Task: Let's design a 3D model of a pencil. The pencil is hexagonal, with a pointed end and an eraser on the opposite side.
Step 32:
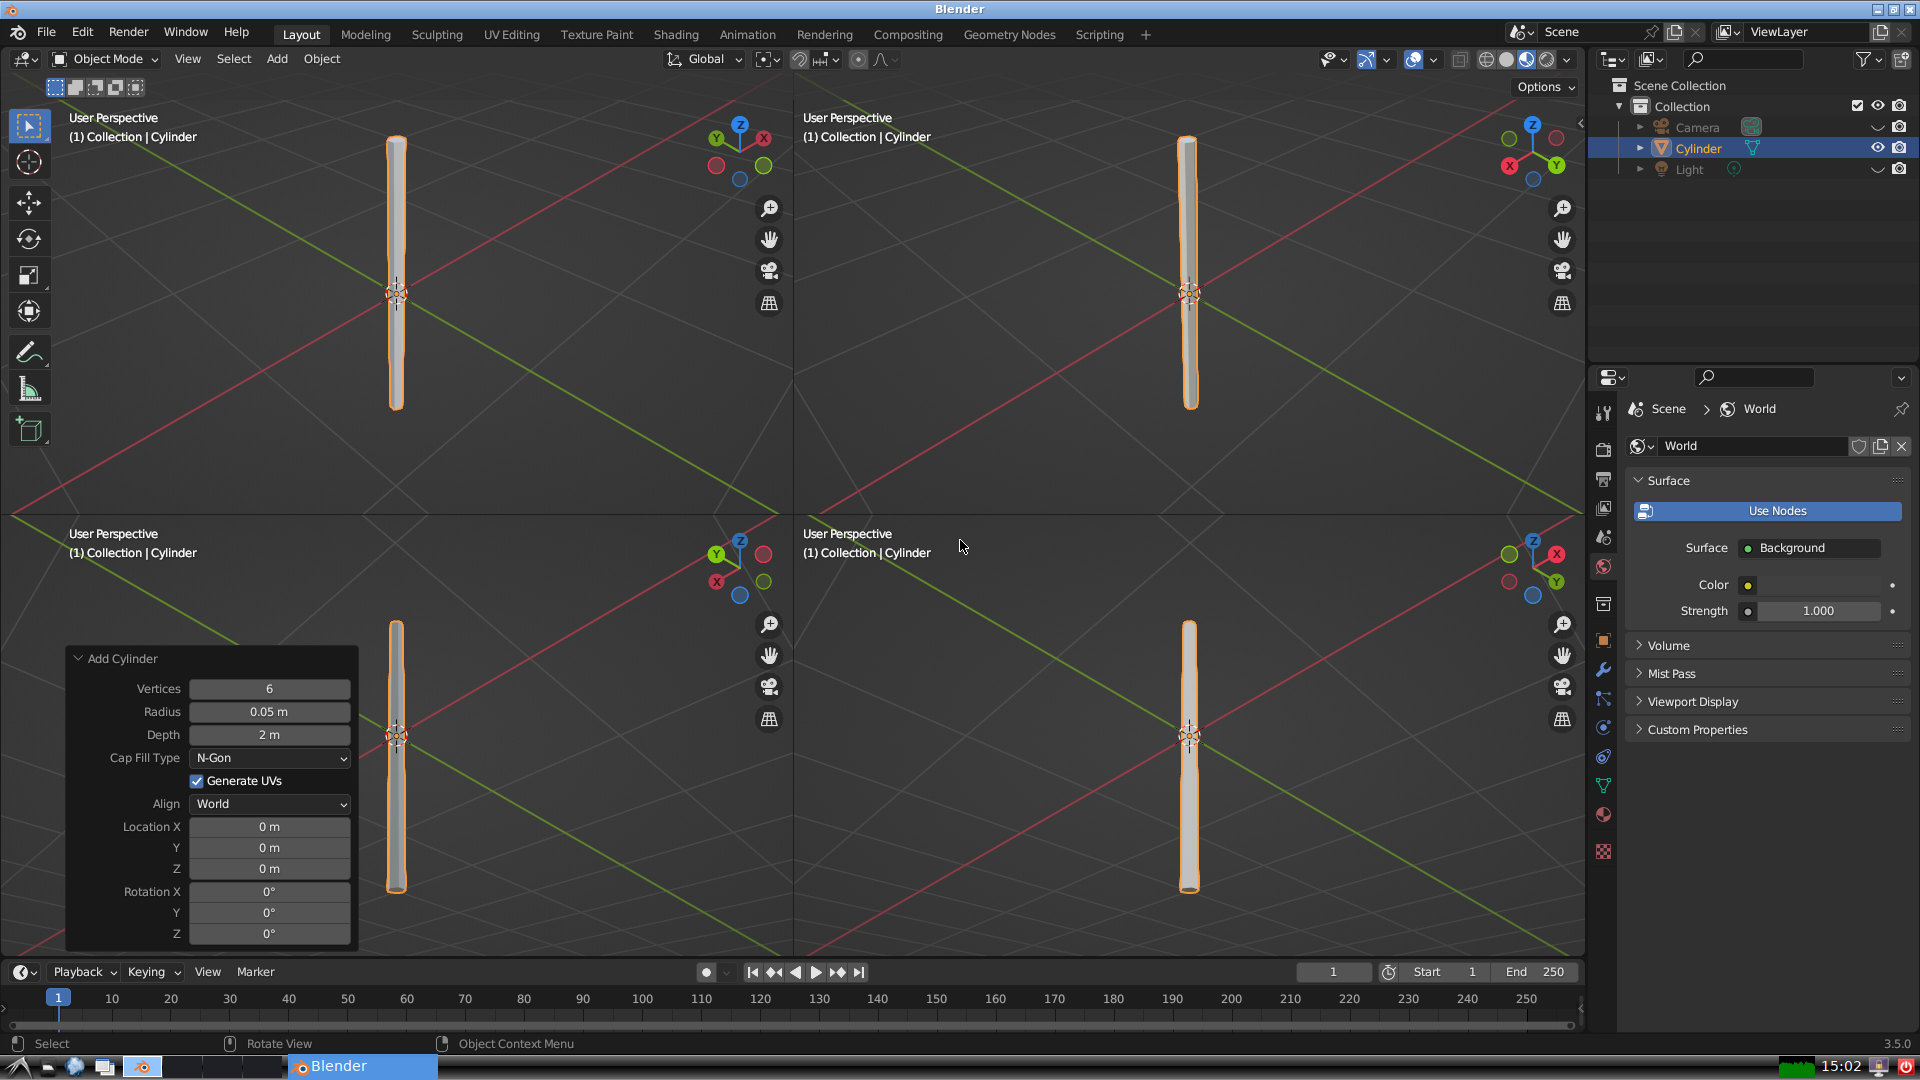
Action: {"key_press": ['Ctrl, Home']}